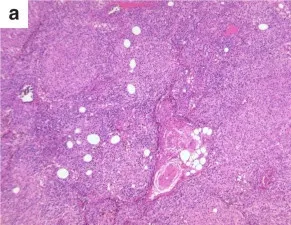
Histological diagnosis of synchronous nodular tuberculosis and EBV-associated lymphoproliferative disorder. Biopsy of a cervical lymph node performed on day +36 showed effacement of the architecture due to numerous granulomas (low magnification.
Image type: pathology (h&e)